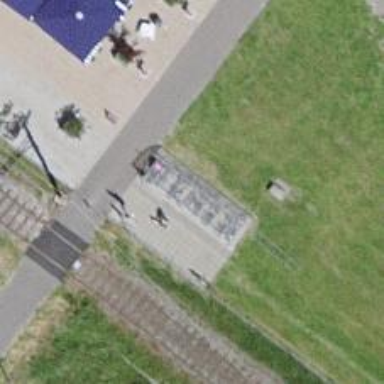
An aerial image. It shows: Bicycle parking facility.